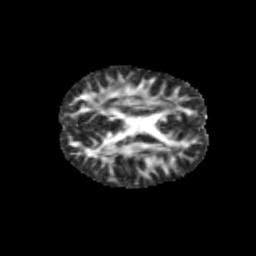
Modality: FA
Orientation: axial
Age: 10
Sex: male
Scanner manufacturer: siemens
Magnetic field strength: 3 T
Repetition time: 3.8 s
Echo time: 0.07 s